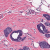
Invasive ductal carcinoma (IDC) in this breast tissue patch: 0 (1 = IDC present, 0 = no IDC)